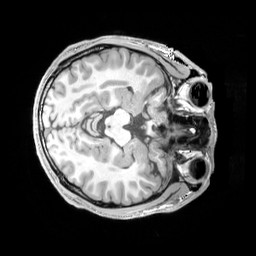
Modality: T1w
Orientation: axial
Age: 23
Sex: male
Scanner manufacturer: siemens
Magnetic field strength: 3 T
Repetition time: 2.53 s
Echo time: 0.00326 s